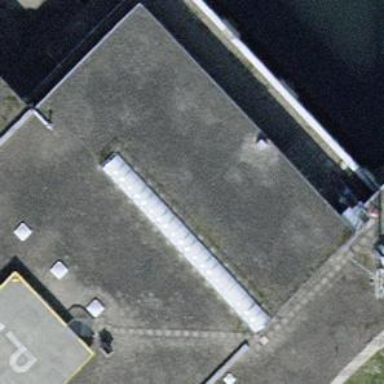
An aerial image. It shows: Police building.